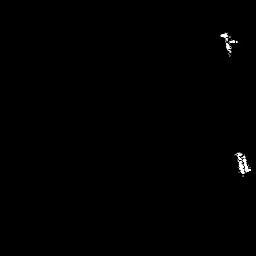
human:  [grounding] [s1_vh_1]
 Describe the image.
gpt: In the satellite image, there is  <ref>1 small ship </ref> <box>[[85, 11, 91, 20, 0]]</box> located at top right,  <ref>1 medium ship </ref> <box>[[91, 58, 98, 68, 0]]</box> located at right.